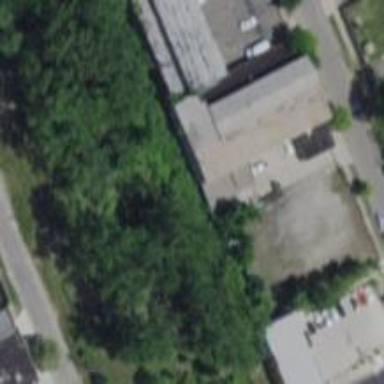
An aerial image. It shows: Industrial building.